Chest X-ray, PA view. Patient: 39 years old, sex F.
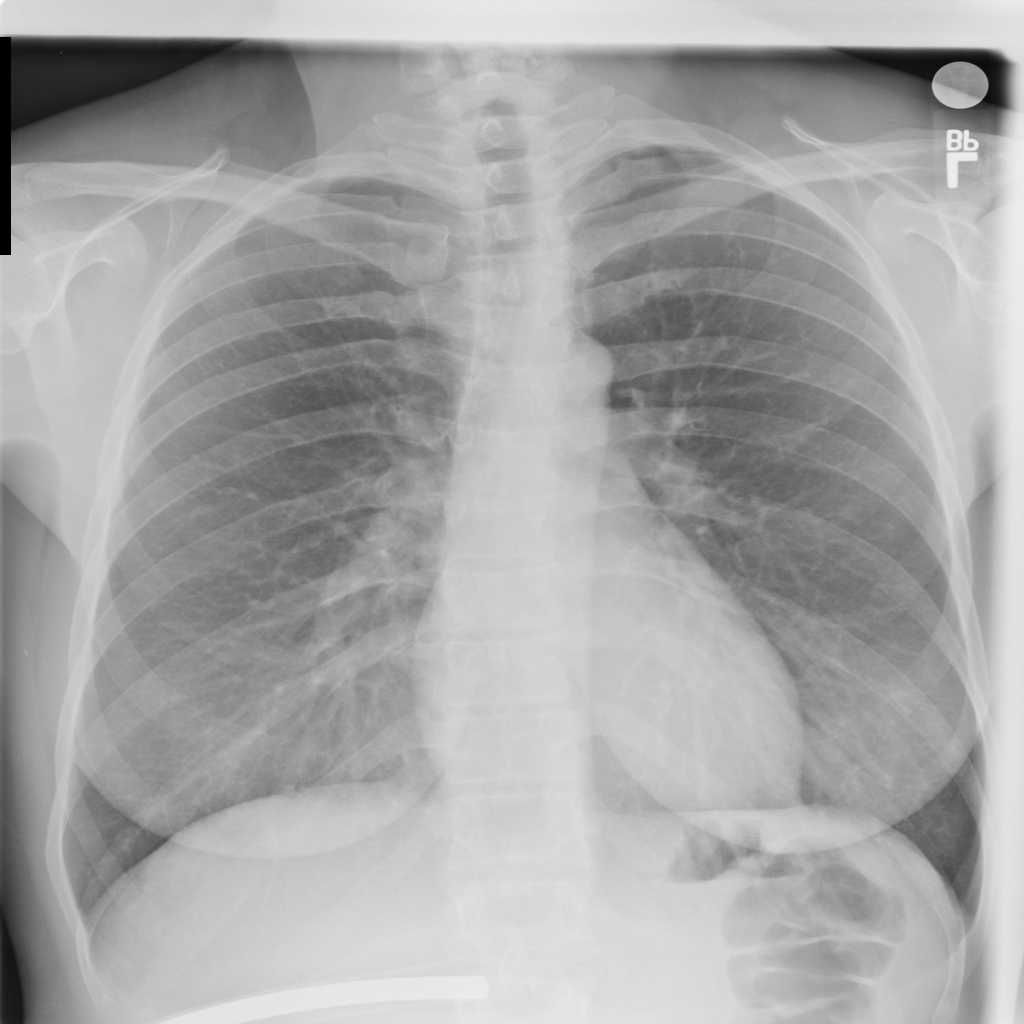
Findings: No Finding